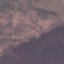
Label: HerbaceousVegetation